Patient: sex M, age 94
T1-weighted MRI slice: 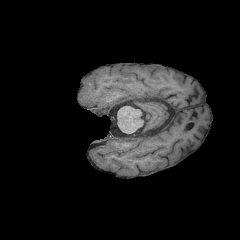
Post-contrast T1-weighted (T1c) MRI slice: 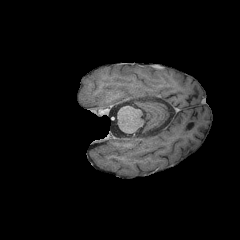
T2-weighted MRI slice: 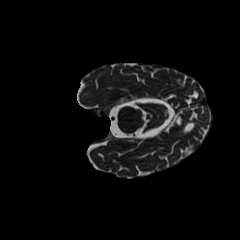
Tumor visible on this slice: no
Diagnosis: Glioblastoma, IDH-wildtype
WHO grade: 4